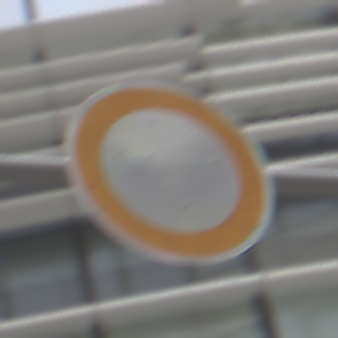
Verkehrszeichen: VerbotFahrzeugeAllerArt
Umgebung: Outdoor, Urban
Tageszeit: Midday
Wetter: Overcast
Licht: Natural
Jahreszeit: NotSpecified
Kontrast: LowContrast